七年级 · 度量几何学
一个小区大门的栏杆如图所示, $B A$ 垂直地面 $A E$ 于 $A, C D$ 平行于地面 $A E$, 那么 $\angle A B C+$ $\angle B C D=$度.

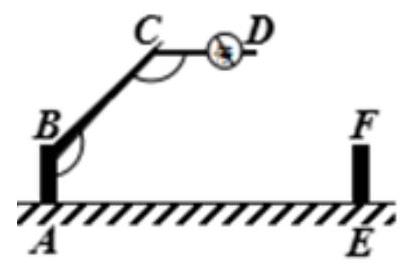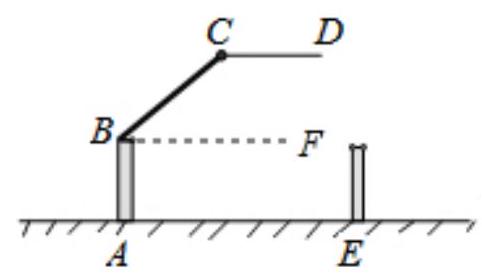
答案: 270
解析: 解:如图, 过点 $B$ 作 $B F \| A E$,

$\because C D \| A E$,

$\therefore C D\|B F\| A E$,

$\therefore \angle B C D+\angle C B F=180^{\circ}, \angle A B F+\angle B A E=180^{\circ}$,

$\therefore \angle B A E+\angle A B F+\angle C B F+\angle B C D=360^{\circ}$,

即 $\angle B A E+\angle A B C+\angle B C D=360^{\circ} ，$

$\because B A \perp A E$,

$\therefore \angle B A E=90^{\circ}$,

$\therefore \angle A B C+\angle B C D=270^{\circ}$.

故答案为 270 .